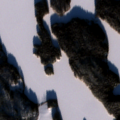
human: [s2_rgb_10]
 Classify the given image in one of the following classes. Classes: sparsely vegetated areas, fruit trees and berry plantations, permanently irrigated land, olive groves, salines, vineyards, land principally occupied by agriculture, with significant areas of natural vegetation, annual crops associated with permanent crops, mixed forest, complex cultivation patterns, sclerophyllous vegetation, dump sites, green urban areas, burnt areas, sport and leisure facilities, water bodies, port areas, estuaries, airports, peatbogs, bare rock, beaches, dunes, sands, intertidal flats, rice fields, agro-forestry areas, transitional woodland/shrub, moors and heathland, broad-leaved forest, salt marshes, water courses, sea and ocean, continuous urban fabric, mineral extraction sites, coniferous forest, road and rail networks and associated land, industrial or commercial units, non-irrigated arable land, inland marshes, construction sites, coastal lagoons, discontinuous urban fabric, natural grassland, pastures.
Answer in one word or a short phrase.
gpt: land principally occupied by agriculture, with significant areas of natural vegetation, coniferous forest, mixed forest, water bodies